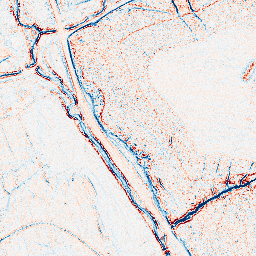
Category: edge_preserving
Decomposition family: anisotropic_diffusion
Decomposition parameters: iterations: 10
kappa: 50
gamma: 0.05
Upsampling method: lanczos
Upsampling parameters: scale: 4
Upsampling scale: 4